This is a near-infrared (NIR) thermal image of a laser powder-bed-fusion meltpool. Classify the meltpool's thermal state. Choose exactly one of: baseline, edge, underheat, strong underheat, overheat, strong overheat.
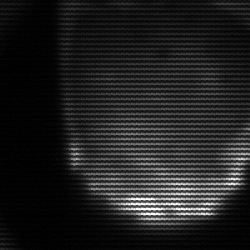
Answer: edge